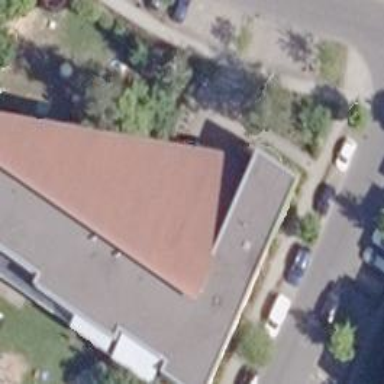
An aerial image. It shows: Kindergarten building.